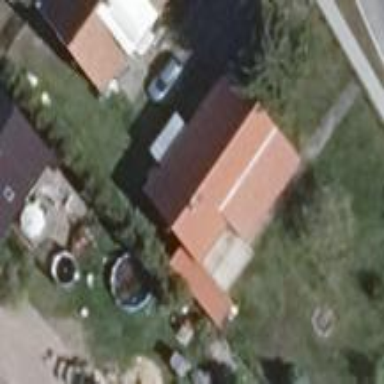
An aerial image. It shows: Light gray house with flat roof.